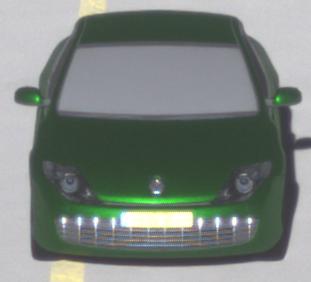
Make: Renault
Model: Laguna Coupé TCe 170
Detailed model: Laguna (III) Coupé
Model produced from: 2010/11
Model produced until: 2011/05
Doors: 2
Color: green
Road condition: dry road
Daytime: morning or afternoon
Contrast: high contrast